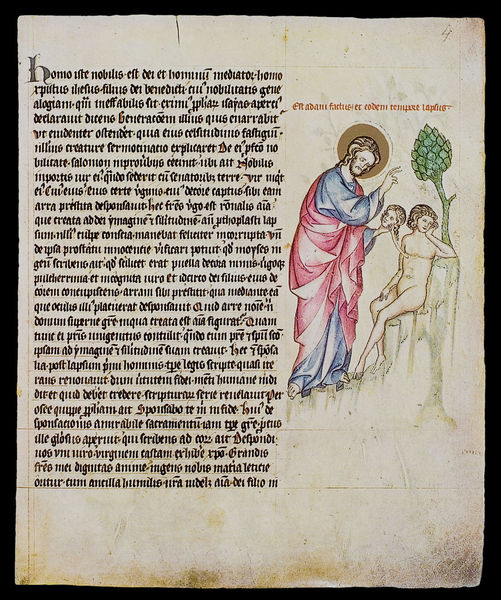
Titel: Passional der Kunigunde von Böhmen
Institution: Prag, Nationalbibliothek
Schlagwörter: akt, baum, blau, gott, hand, kopf, körper, mann, nackt, umhang, finger, frau, zeichnung, rot, malerei, bibel, mensch, gewand, sitzend, pflanze, locken, schrift, adam, eva, paradies, buch, druck, seite, illustration, text, initiale, arzt, buchseite, pergament, heiligenschein, christus, jesus, mittelalter, segen, heiliger, pinie, miniatur, genesis, latein, gottvater, buchmalerei, schöpfung, gewandt, erschaffung, ermahnen, erschaffung evas, erscgaffung evas, pienapfel, kienapfel